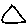
Label: triangle